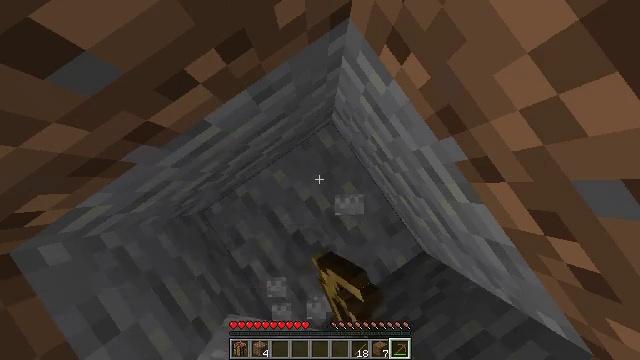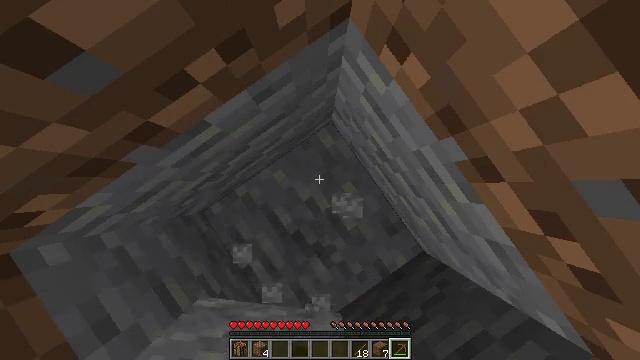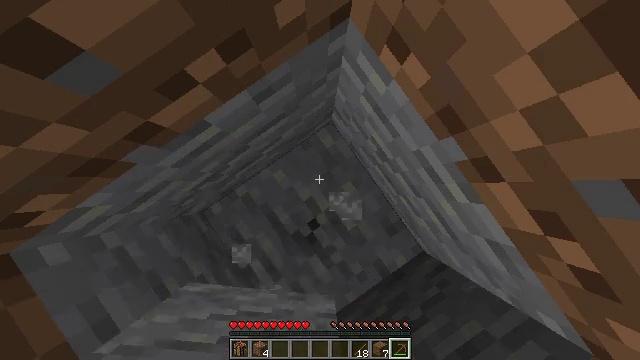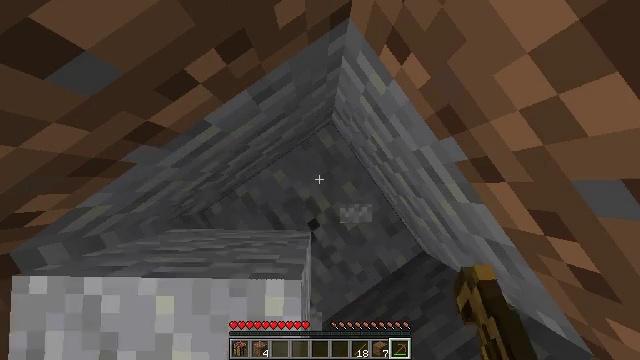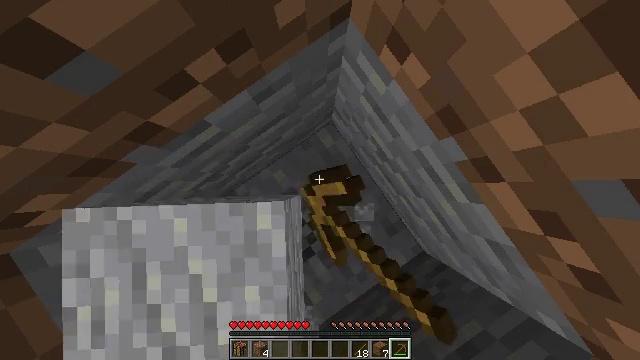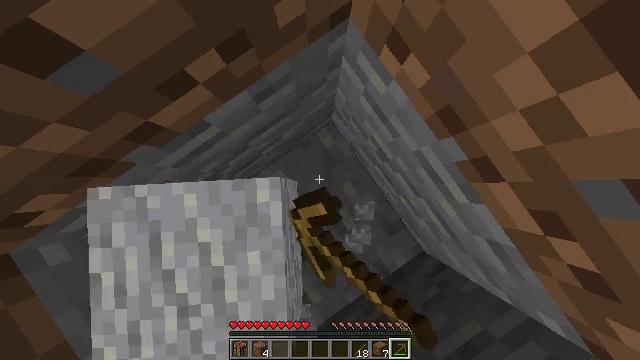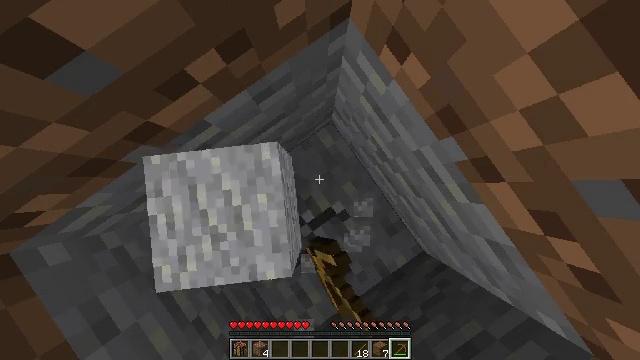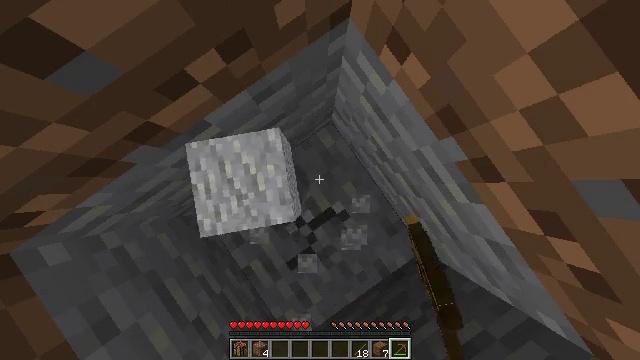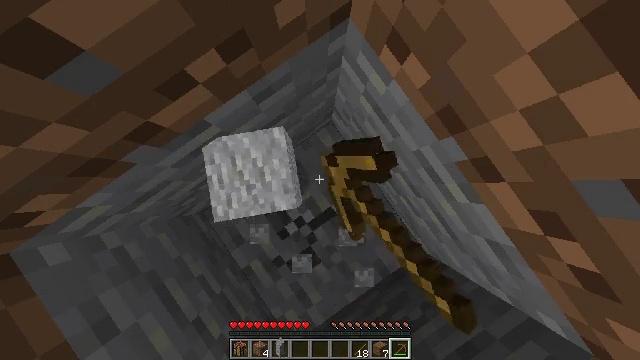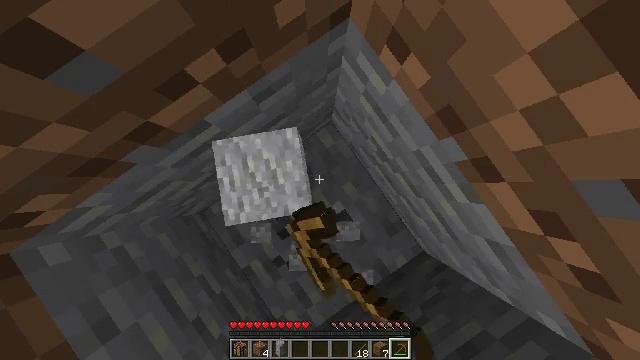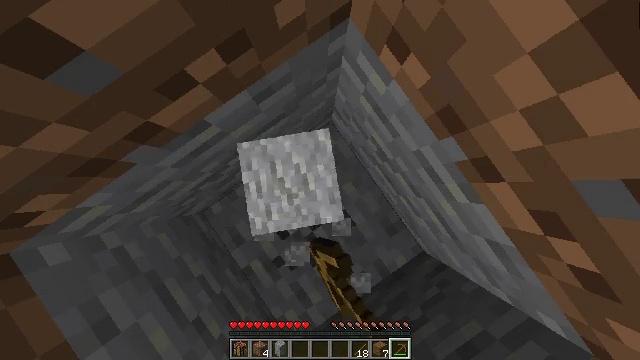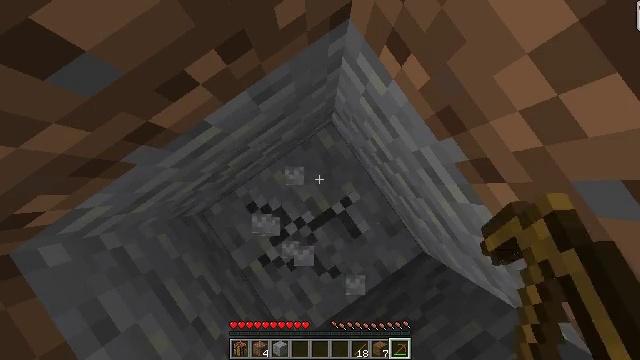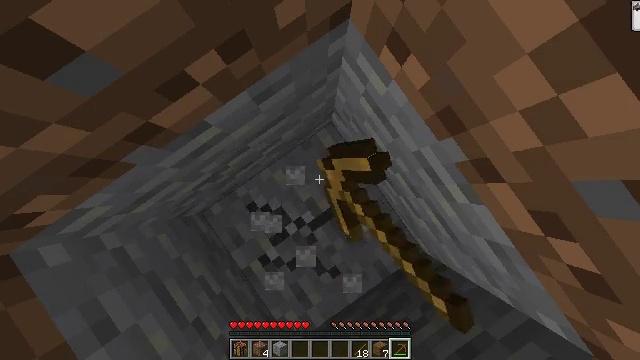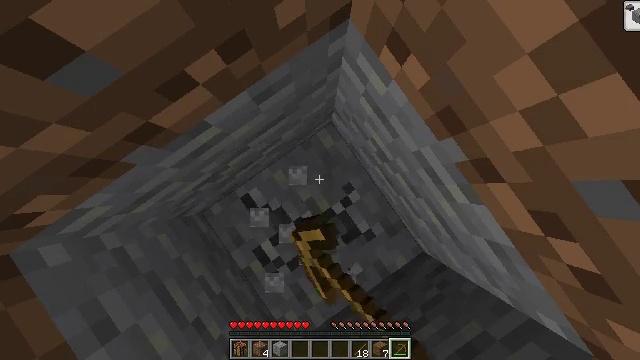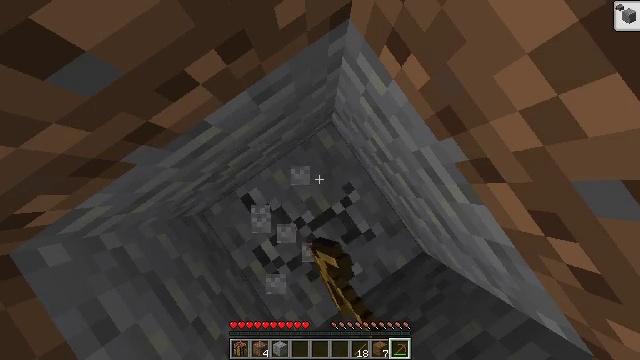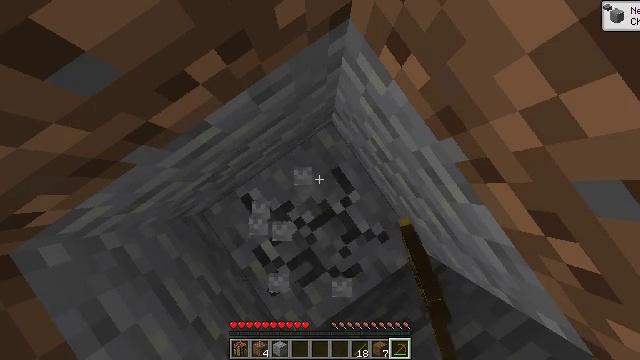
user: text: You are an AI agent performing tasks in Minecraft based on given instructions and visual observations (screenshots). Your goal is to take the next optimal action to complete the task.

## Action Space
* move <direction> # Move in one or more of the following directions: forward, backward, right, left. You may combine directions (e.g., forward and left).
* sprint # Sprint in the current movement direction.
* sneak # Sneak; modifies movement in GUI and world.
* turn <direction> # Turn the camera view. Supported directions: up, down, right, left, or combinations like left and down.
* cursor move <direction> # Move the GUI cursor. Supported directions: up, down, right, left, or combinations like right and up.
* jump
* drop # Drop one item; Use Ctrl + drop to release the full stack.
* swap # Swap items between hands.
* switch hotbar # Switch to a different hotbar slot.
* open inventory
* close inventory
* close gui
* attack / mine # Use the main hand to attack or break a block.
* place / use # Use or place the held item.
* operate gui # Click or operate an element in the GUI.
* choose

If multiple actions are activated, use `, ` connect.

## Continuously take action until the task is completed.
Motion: motion action
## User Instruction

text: Gather andesite blocks.
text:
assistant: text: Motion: attack / mine
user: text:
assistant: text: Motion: attack / mine
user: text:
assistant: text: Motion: attack / mine
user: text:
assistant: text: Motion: attack / mine
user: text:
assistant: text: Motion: attack / mine
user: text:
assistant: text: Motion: attack / mine
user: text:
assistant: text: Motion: attack / mine
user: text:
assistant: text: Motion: attack / mine
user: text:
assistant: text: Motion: attack / mine
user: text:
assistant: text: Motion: attack / mine
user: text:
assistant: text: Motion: attack / mine
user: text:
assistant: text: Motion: attack / mine
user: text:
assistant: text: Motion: attack / mine
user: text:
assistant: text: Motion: attack / mine
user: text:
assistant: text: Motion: attack / mine
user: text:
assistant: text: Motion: attack / mine
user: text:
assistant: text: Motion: attack / mine
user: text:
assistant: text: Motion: attack / mine
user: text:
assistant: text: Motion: attack / mine
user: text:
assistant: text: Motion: attack / mine
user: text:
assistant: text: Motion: attack / mine
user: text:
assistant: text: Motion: attack / mine
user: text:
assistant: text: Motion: attack / mine
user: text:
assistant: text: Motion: attack / mine
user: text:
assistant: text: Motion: attack / mine
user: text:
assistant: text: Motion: attack / mine
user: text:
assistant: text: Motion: attack / mine
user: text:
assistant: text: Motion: attack / mine
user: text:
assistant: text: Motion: attack / mine
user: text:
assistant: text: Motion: attack / mine